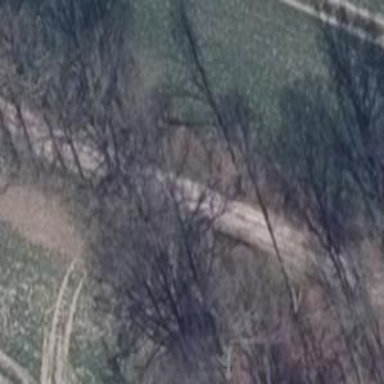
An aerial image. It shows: Track road with grade3 tracktype.